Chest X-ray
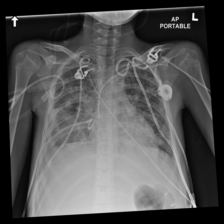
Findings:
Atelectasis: negative
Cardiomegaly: negative
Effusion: positive
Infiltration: positive
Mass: negative
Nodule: negative
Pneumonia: negative
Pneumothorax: negative
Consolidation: negative
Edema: negative
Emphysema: negative
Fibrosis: negative
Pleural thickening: negative
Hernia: negative